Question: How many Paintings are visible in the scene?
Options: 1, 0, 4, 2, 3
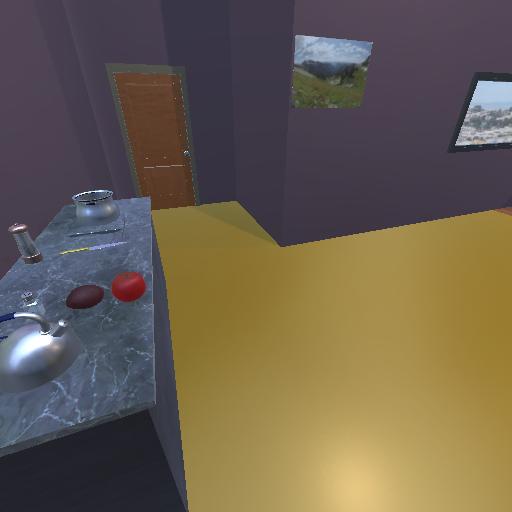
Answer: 1